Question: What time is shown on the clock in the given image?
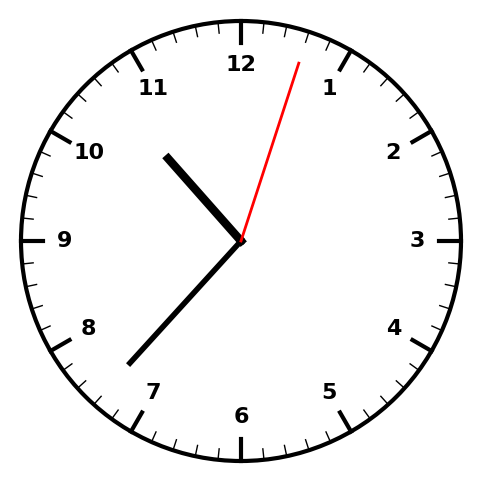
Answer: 10:37:03